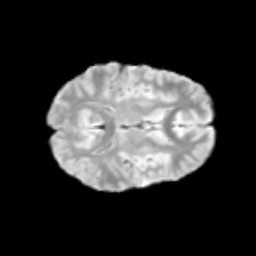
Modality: T2w
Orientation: axial
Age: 9
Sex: male
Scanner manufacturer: siemens
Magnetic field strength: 3 T
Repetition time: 3.8 s
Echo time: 0.07 s